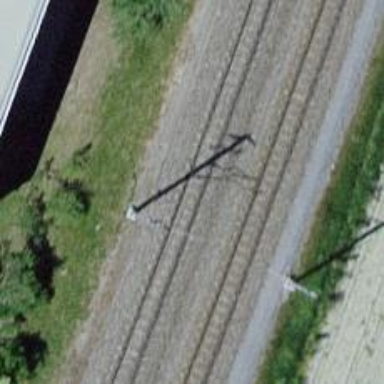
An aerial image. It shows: Power pole.